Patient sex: F
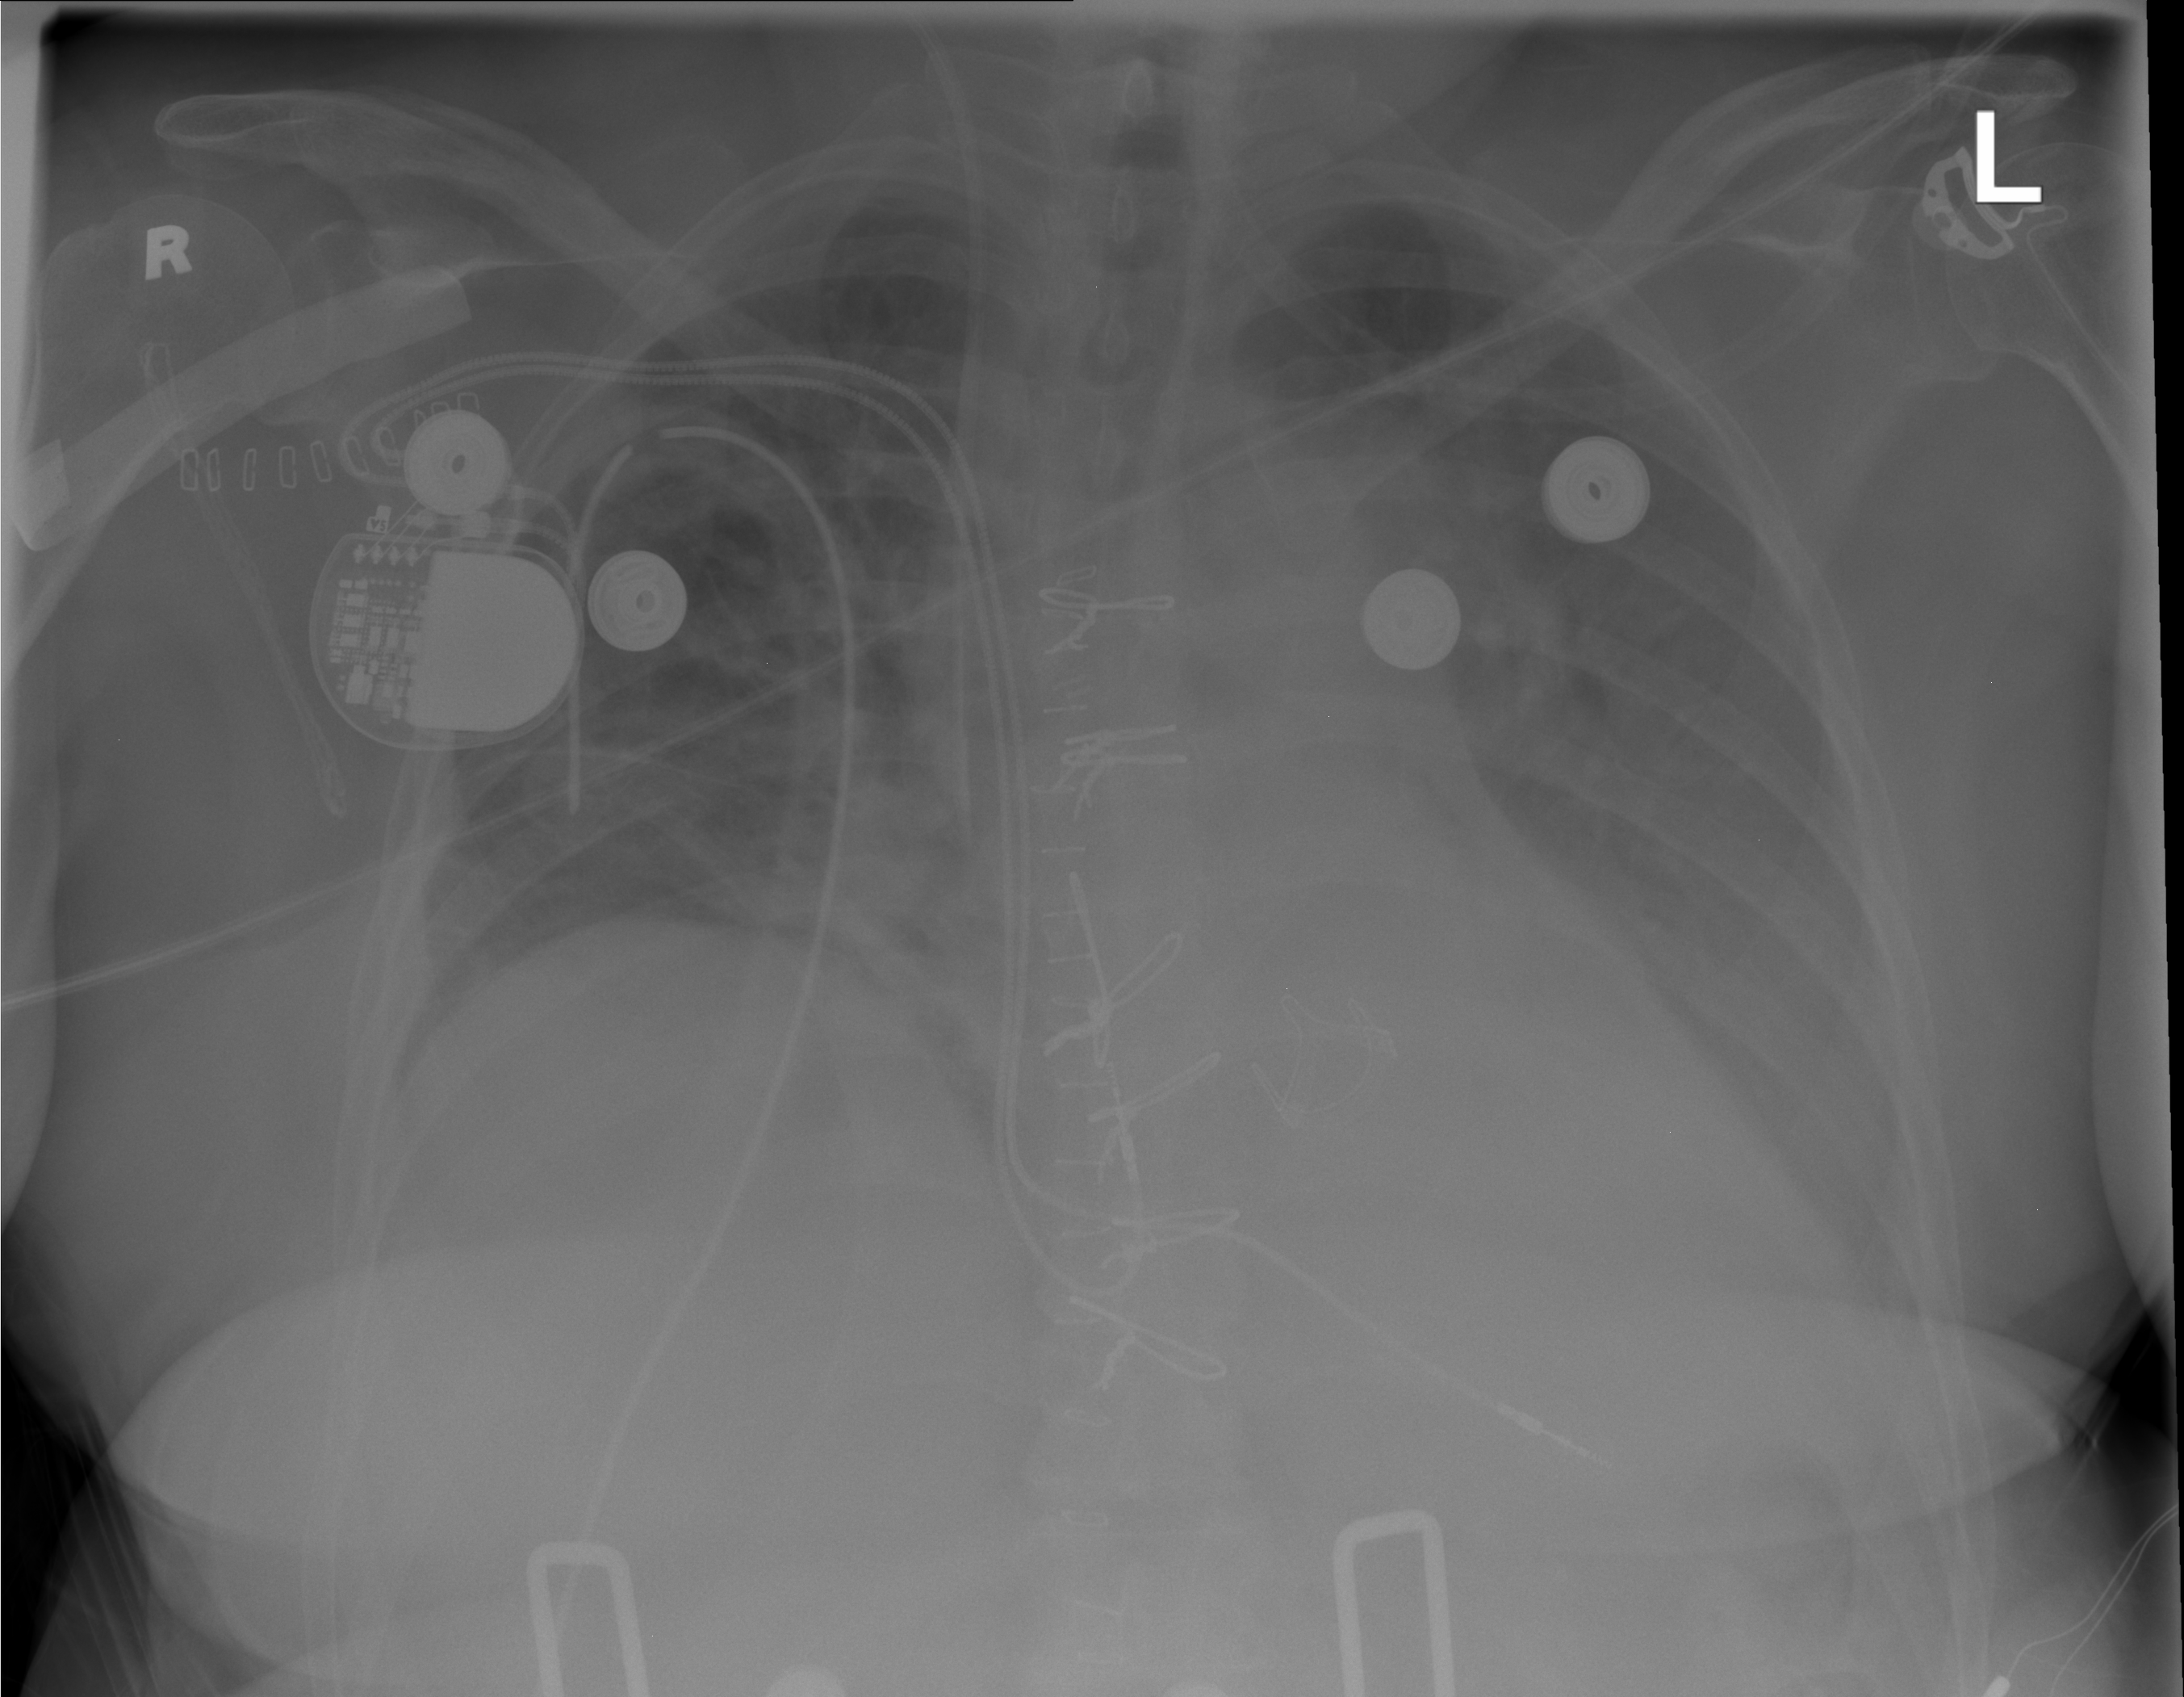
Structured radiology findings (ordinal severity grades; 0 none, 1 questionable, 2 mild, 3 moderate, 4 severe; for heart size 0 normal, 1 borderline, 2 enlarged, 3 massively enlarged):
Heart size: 2
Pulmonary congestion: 2
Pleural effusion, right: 0
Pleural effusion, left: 2
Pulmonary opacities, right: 0
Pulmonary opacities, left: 0
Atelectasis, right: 2
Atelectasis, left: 2